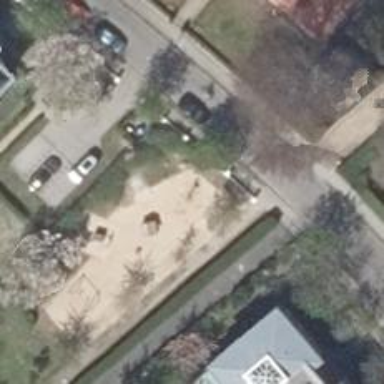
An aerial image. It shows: Playground with various play structures.